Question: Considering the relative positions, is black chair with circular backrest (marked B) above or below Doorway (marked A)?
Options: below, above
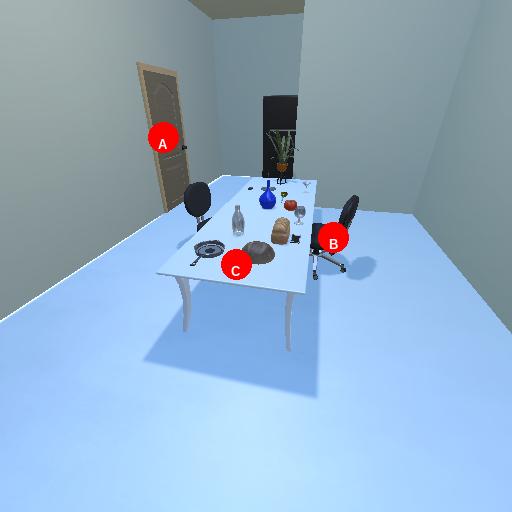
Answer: below